Question: I have a UITableView whose cells have dynamic height. What I want to do is basically having an image that works as container for each tableview row like in the following picture. Since the content for each row is different, the image should be resized in height to contain the text of the cell.

I am wondering what is the best practice to achieve it.
Thanks in advance
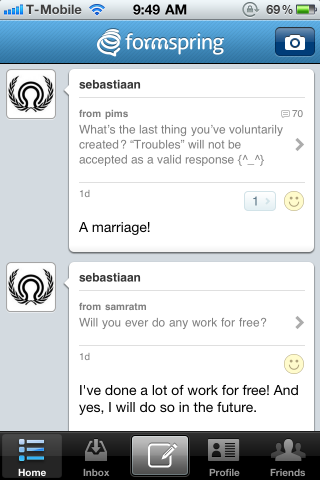
Answer: Have a background image view for the cell and set the frame size based on the content you have to place inside the cell. Then you can use the "stretchableImageWithLeftCapWidth:topCapHeight:" method to create the image that you want to set the cell background.
'''
UIImage *backgroundImg = [[UIImage imageNamed:@"test.png"] stretchableImageWithLeftCapWidth:30 topCapHeight:20];
[cell.bgImageView setFrame:CGRectMake(a, b, c, d];
cell.bgImageView.image = backgroundImg;
'''